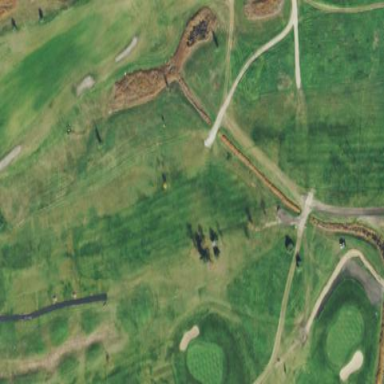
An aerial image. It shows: Golf fairway in the image.